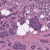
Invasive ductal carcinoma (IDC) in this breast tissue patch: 1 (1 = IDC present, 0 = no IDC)